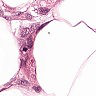
Metastatic tissue present: yes